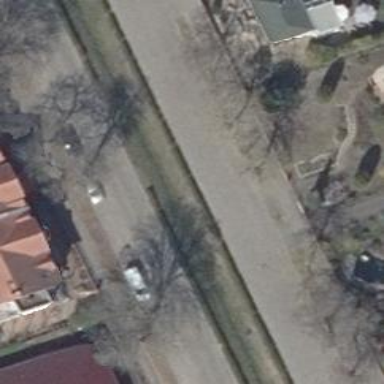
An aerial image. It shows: Service road.